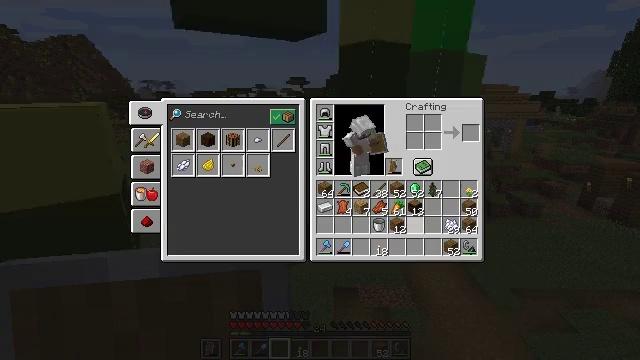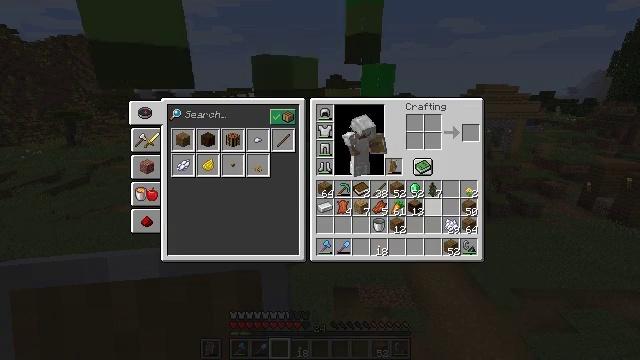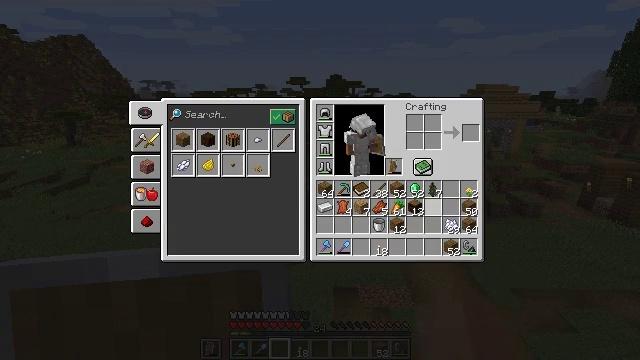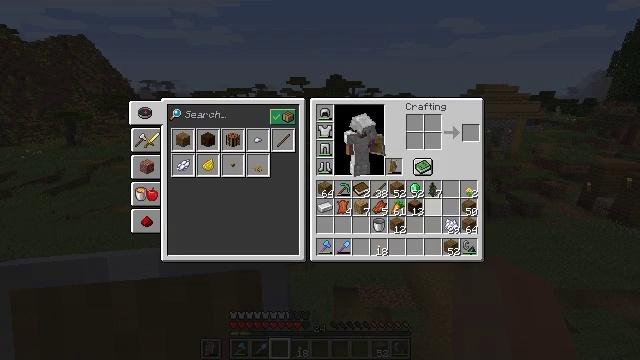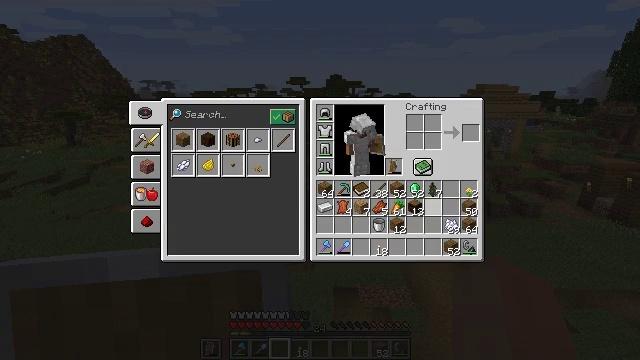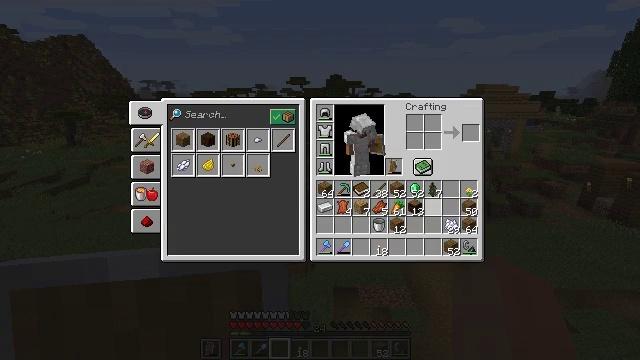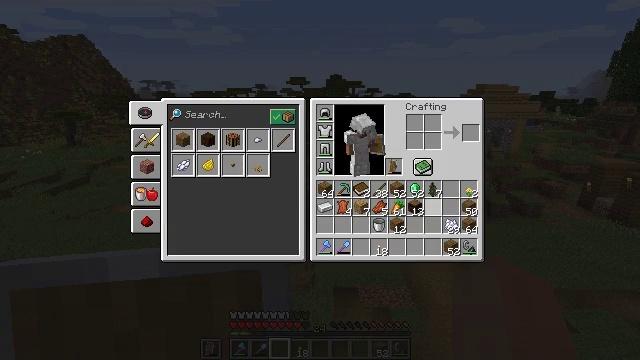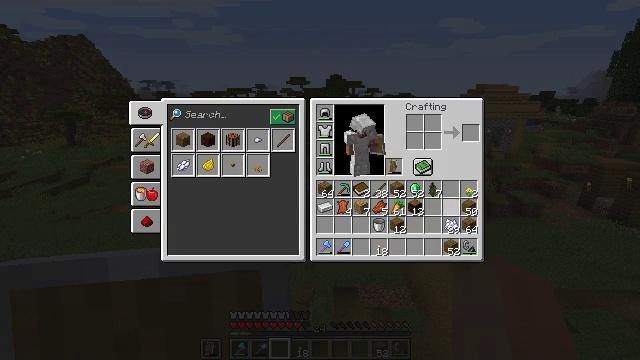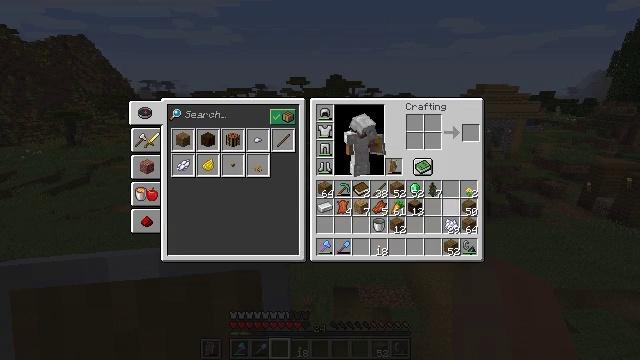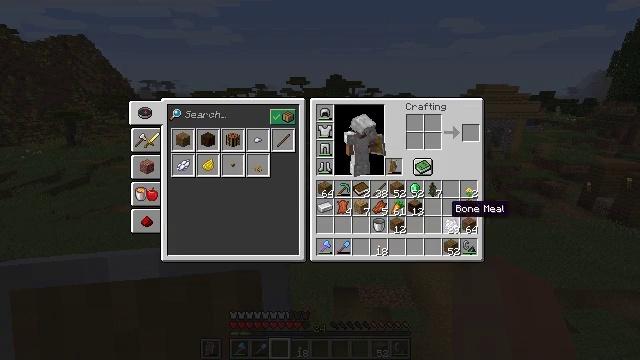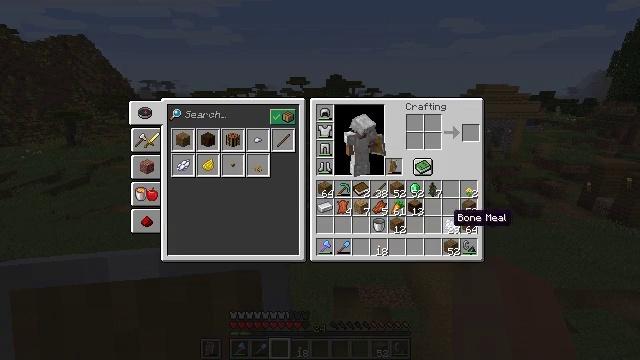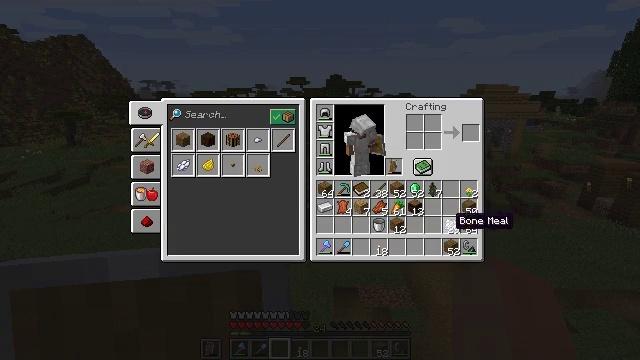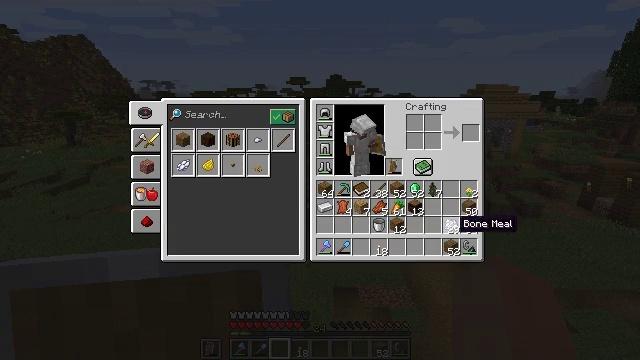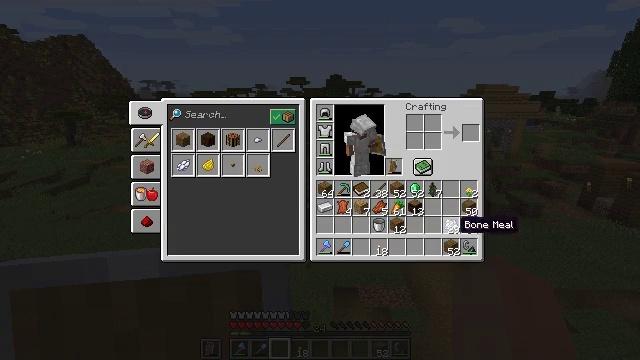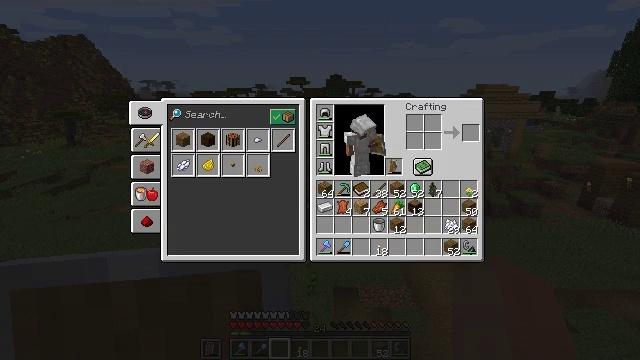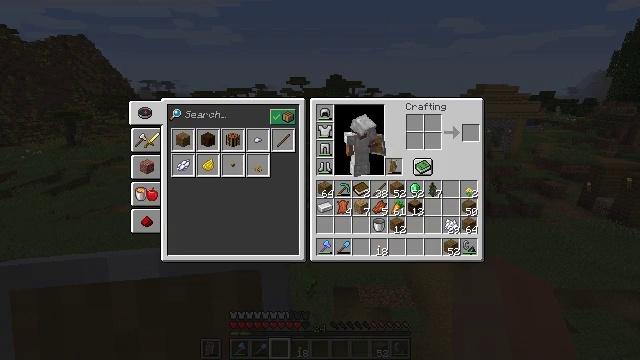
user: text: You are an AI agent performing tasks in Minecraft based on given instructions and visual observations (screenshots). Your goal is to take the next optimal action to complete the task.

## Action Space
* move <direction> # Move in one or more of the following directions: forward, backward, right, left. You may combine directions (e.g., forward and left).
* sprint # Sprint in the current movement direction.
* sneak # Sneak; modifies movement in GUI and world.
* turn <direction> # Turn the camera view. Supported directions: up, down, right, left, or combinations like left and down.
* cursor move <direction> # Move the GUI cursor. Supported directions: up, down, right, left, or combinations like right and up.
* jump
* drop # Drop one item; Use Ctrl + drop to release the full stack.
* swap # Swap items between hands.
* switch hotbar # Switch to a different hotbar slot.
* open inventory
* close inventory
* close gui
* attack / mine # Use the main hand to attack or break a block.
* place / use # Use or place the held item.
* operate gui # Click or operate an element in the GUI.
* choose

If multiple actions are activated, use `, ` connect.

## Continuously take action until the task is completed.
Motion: motion action
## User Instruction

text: Remove a dandelion from the inventory.
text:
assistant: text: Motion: sprint, cursor move right and up, open gui
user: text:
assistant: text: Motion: sprint
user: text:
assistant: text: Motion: sprint
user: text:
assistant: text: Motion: sprint
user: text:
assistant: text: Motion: sprint
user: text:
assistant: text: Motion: sprint
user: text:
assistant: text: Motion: sprint
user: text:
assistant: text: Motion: sprint, cursor move down
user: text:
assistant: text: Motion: sprint
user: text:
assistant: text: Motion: sprint, cursor move down
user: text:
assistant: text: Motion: sprint
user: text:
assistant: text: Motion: sprint
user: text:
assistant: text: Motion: sprint
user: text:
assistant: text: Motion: sprint
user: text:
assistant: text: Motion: sprint
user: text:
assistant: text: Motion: sprint, cursor move right and up
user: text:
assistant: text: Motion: sprint, cursor move up
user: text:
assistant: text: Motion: sprint
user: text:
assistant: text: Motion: sprint
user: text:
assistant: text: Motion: sprint
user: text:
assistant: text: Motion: sprint
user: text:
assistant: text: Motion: sprint
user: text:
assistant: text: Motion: sprint, drop
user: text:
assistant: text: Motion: sprint, drop
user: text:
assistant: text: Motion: sprint
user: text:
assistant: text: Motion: sprint, cursor move left and down
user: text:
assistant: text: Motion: sprint, cursor move left and down
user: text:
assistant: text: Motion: sprint